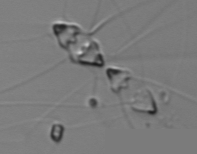
Label: Chaetoceros_didymus